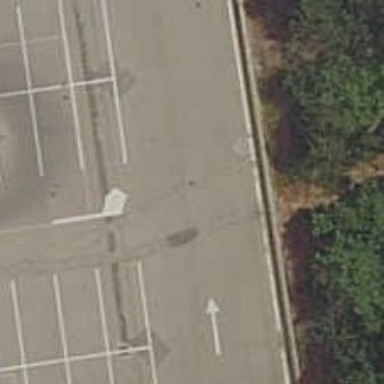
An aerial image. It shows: Set of steps on the road.